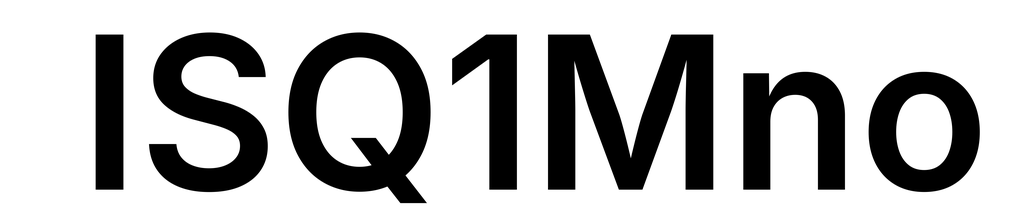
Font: Inter_SemiBold